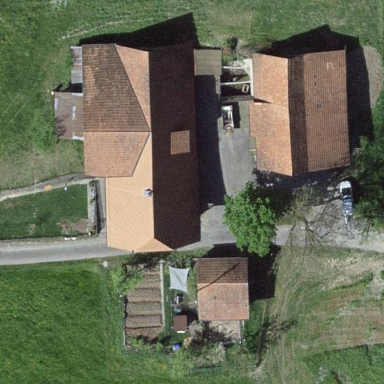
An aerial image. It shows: Farmyard area.